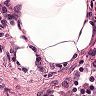
Metastatic tissue present: no